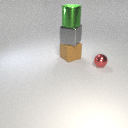
large brown rubber cube below large green metal cylinder